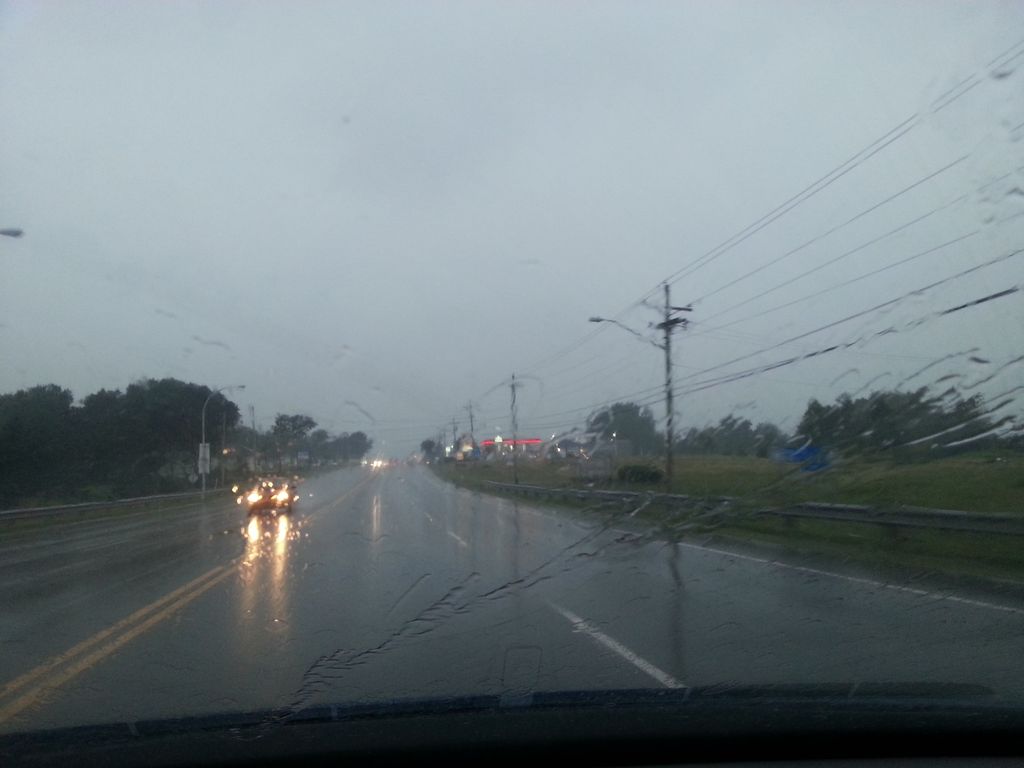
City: charlottetown